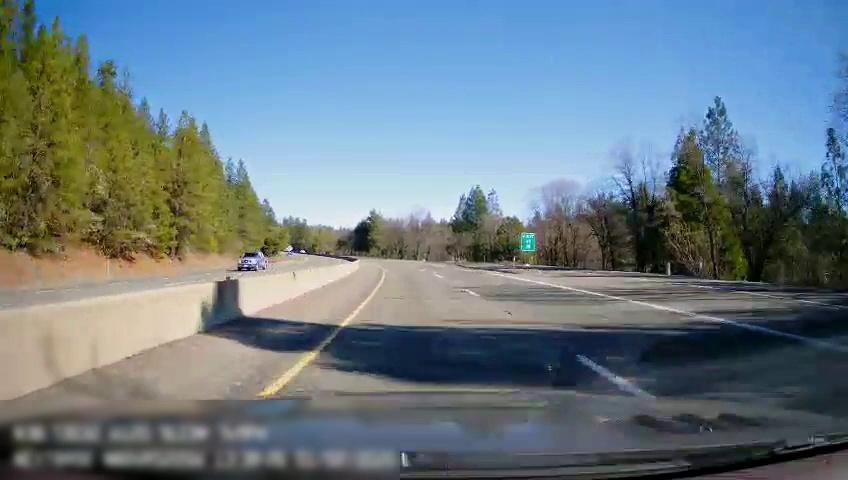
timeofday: Day
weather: Sunny
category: Drivable Space
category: Drivable Space
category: Vehicles | SUV
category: Lanes | Current Lane
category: Lanes | Current Lane
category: Lanes | Alternate Lane
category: Lanes | Alternate Lane
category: Traffic | Signs